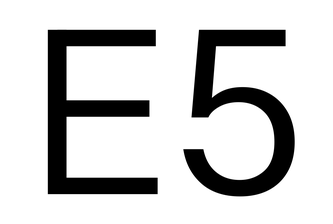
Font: InstrumentSans_Regular